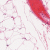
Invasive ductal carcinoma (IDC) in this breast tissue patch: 0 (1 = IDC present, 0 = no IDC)